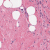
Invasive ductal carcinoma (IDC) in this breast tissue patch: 1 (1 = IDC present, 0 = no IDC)